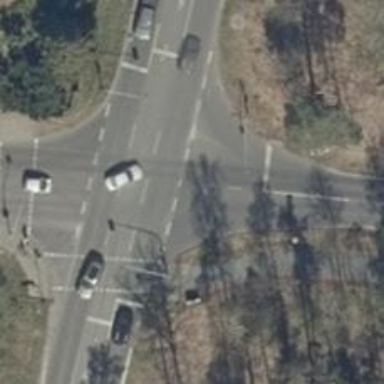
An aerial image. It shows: Road with "give way" sign.